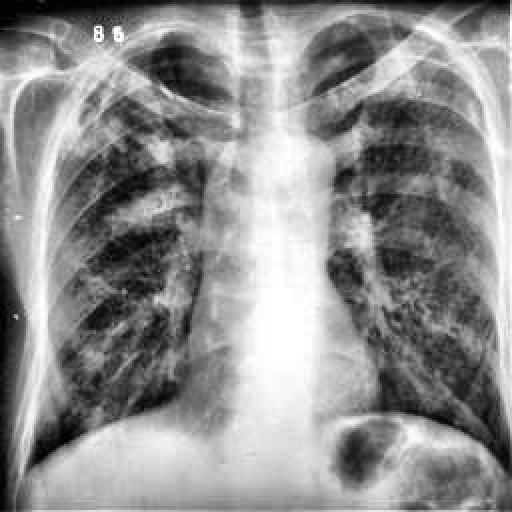
Finding: TUBERCULOSIS